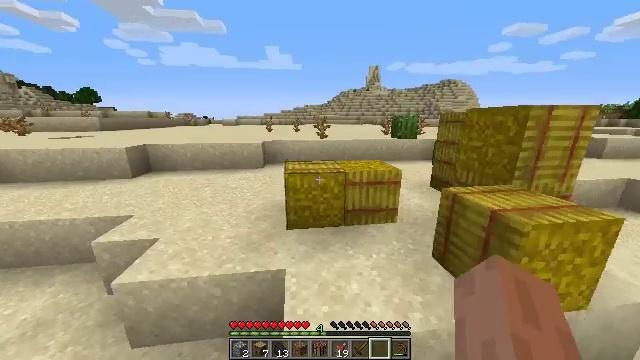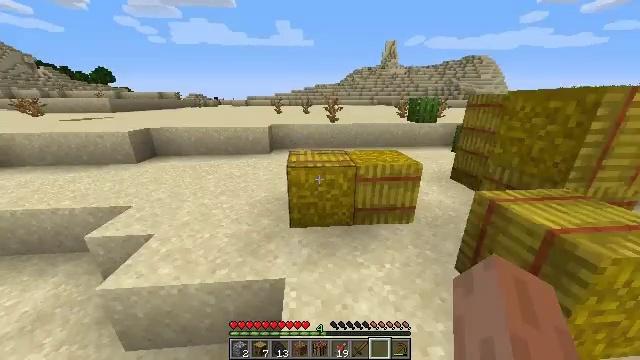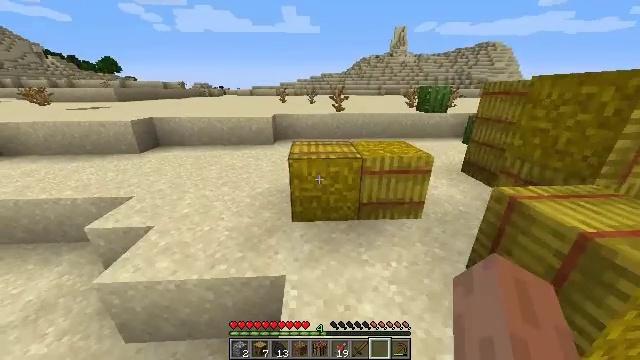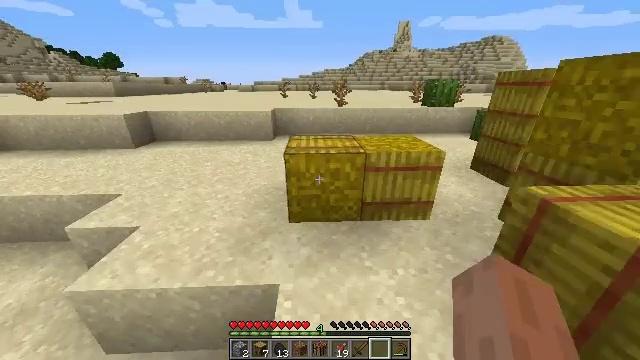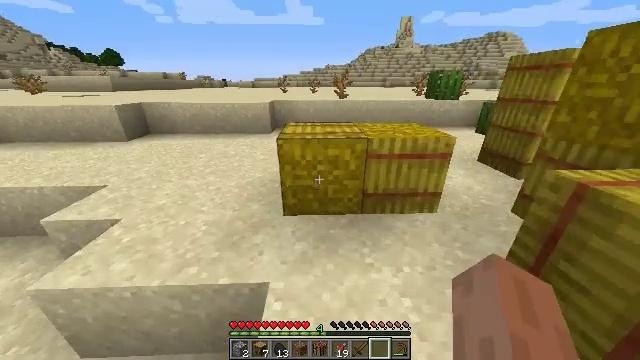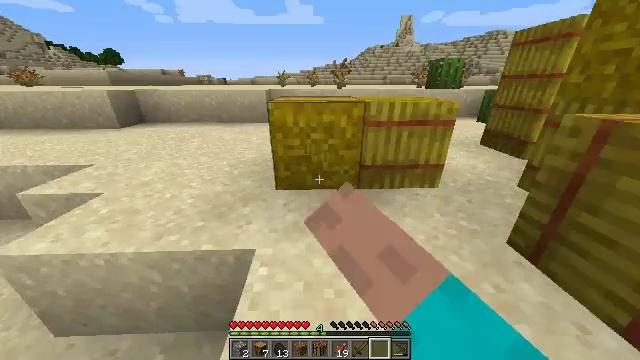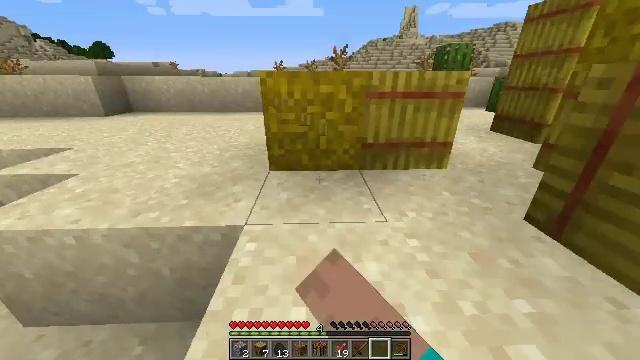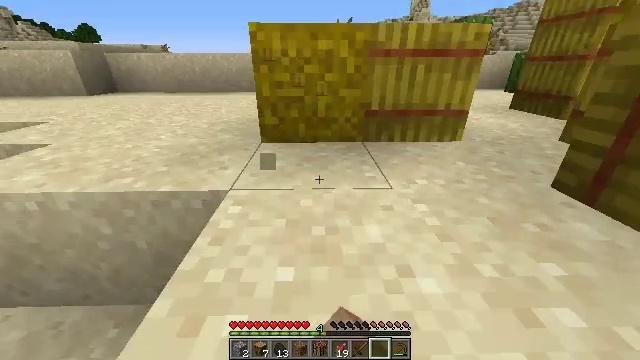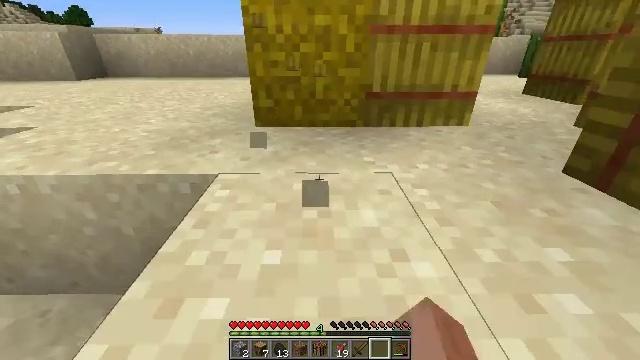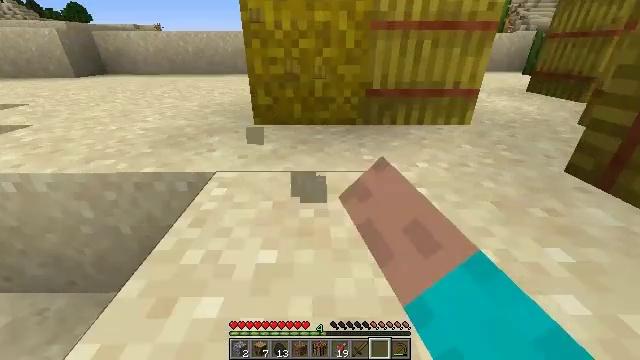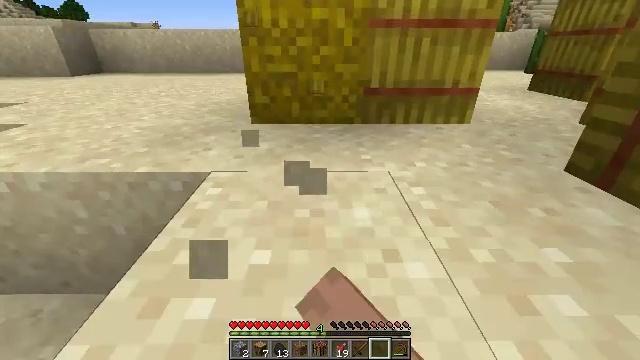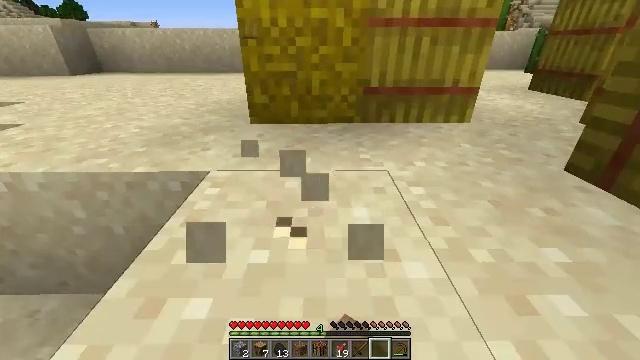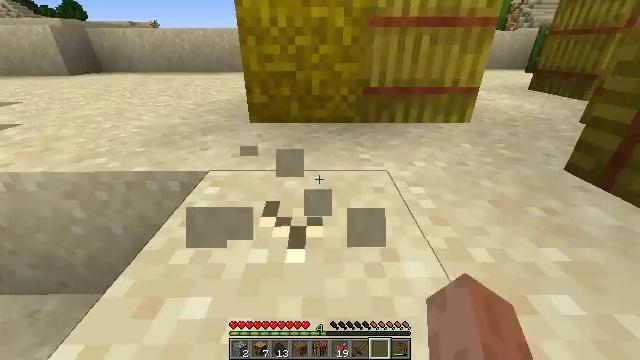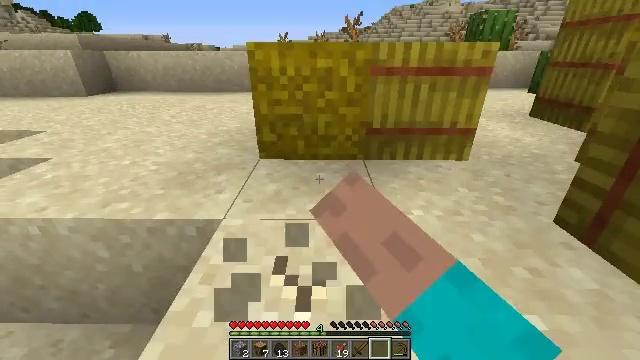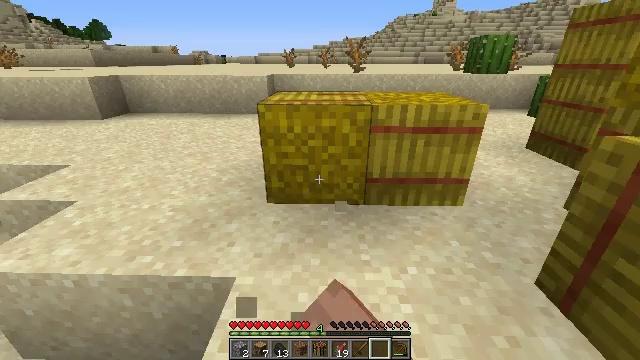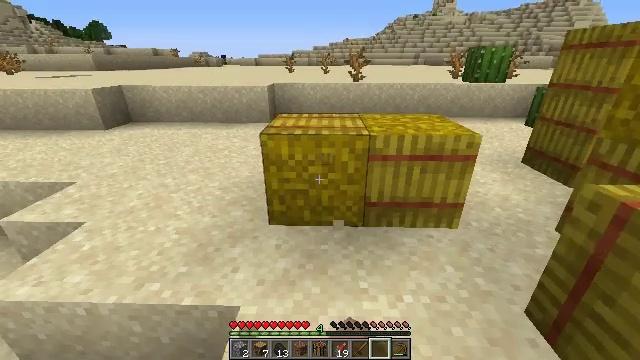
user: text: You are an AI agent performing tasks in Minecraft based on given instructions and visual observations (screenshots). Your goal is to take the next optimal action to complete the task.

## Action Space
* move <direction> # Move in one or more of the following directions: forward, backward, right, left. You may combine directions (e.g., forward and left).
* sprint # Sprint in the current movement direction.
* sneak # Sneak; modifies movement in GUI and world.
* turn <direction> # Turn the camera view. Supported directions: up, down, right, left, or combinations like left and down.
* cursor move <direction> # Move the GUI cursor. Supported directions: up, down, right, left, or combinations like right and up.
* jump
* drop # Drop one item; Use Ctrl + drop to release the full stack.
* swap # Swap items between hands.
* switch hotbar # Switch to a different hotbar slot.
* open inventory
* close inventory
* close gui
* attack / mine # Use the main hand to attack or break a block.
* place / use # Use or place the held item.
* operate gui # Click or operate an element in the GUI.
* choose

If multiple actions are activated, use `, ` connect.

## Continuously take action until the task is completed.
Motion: motion action
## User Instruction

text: Harvest hay blocks from the village.
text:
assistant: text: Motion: move forward, turn left and down, jump
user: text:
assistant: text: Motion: move forward, turn left and down
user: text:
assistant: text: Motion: move forward
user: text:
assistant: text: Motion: move forward, attack / mine
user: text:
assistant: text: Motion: attack / mine
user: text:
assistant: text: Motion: attack / mine
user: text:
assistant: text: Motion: turn down, attack / mine
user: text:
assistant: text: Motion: turn down, attack / mine
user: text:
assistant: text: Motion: attack / mine
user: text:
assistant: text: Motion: attack / mine
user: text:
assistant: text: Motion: attack / mine
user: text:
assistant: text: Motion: attack / mine
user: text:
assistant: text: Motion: turn left and up, attack / mine, jump
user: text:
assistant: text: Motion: turn up, attack / mine, jump
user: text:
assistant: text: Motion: move forward, attack / mine, jump
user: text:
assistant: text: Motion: move forward, attack / mine, jump
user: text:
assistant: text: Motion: move forward, turn down, attack / mine, jump
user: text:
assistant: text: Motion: move forward, turn down, attack / mine
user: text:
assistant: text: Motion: move forward, turn down, attack / mine
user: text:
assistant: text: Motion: move forward, attack / mine
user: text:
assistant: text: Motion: move forward, attack / mine
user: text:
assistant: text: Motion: move forward, attack / mine
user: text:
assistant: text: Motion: move forward, attack / mine
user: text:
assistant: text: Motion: attack / mine
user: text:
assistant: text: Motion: attack / mine
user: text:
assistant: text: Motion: attack / mine
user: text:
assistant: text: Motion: attack / mine
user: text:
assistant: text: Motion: attack / mine
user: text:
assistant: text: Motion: attack / mine
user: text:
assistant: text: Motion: attack / mine